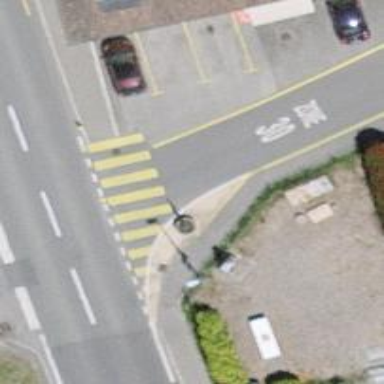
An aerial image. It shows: Uncontrolled road crossing.